Interaction volume radius: 5 \u00c5
Interaction volume height: 25 \u00c5
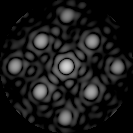
Disorder parameter: 0.1429